Field crop: maize
Growth stage: 1
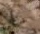
Species: salsola